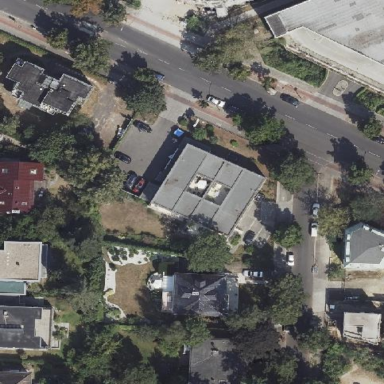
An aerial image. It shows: Building.